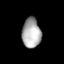
Tissue: lung
Cell type: Endothelial cells
Senescence score: 0.6597
Nuclear area (px): 544
Mean DAPI intensity: 172.346